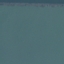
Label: SeaLake